Field crop: maize
Growth stage: 2
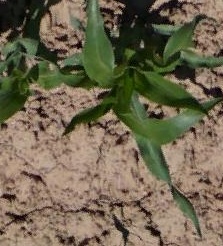
Species: maize